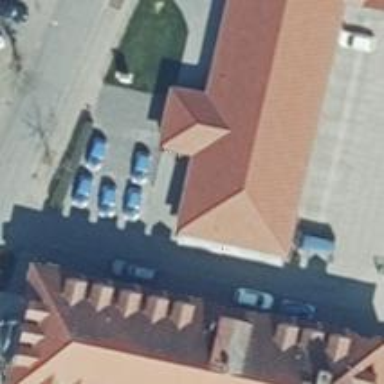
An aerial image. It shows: Police building.